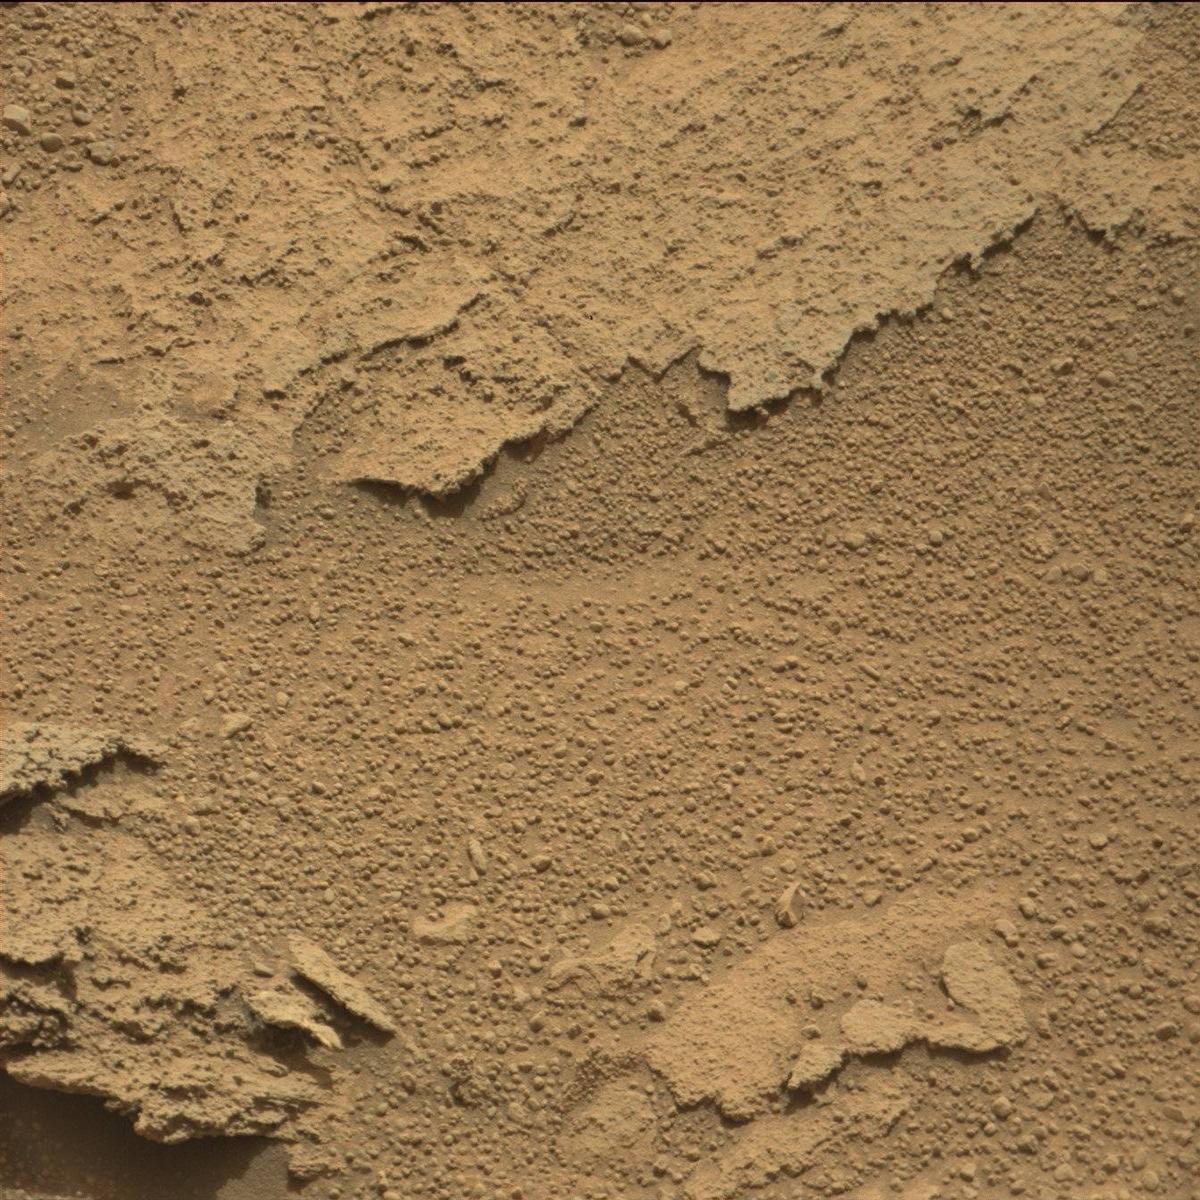
Terrain classes present: Bedrock, Sand / Soil